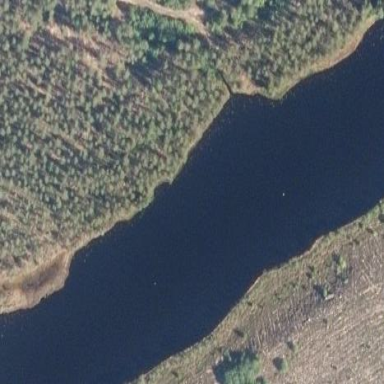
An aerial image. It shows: Pond surrounded by natural water.